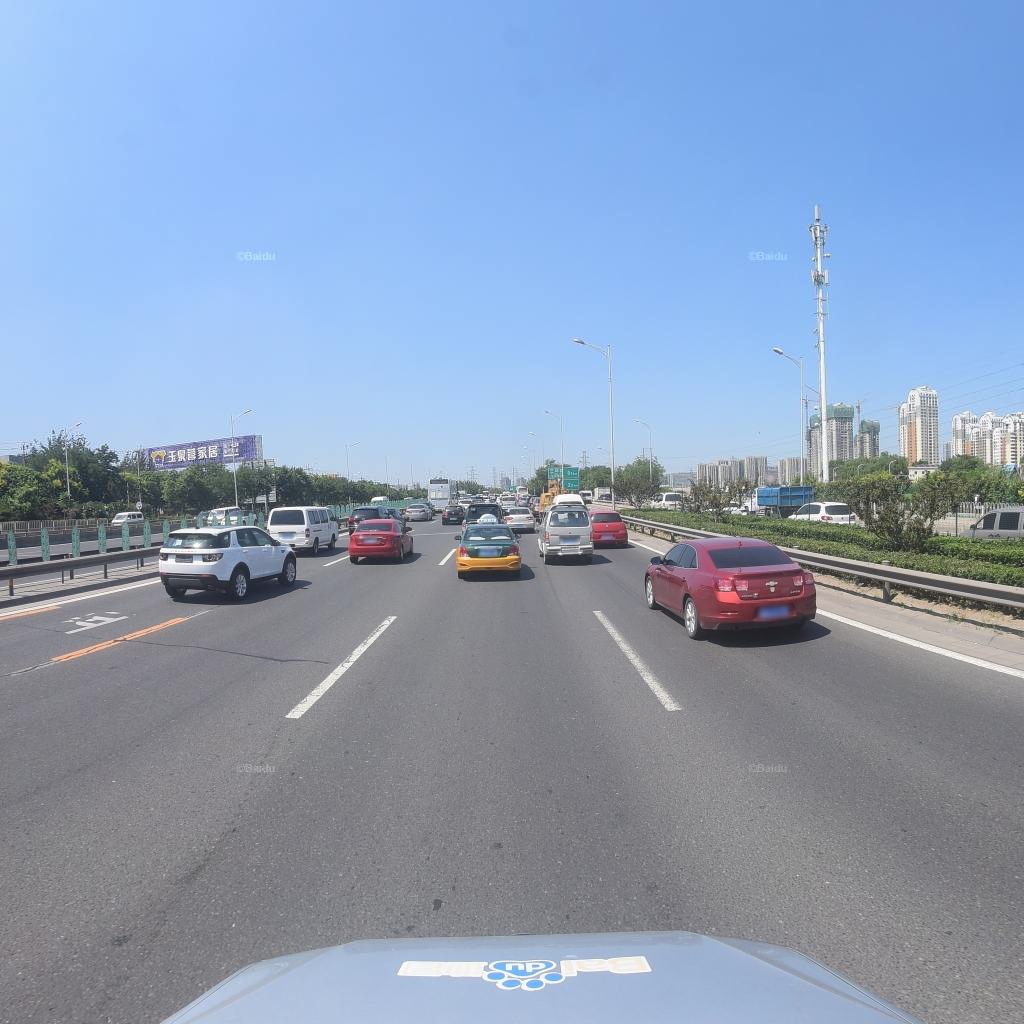
Region: Fengtai
Road damage annotations: transverse patch